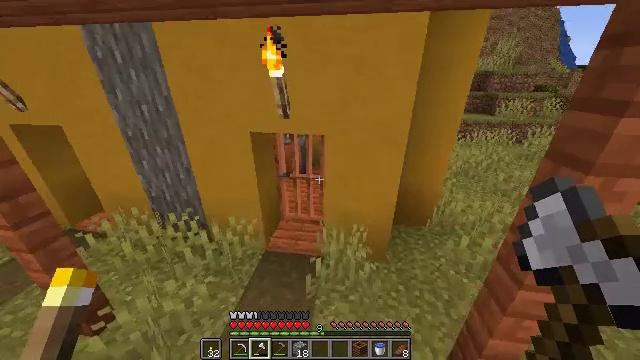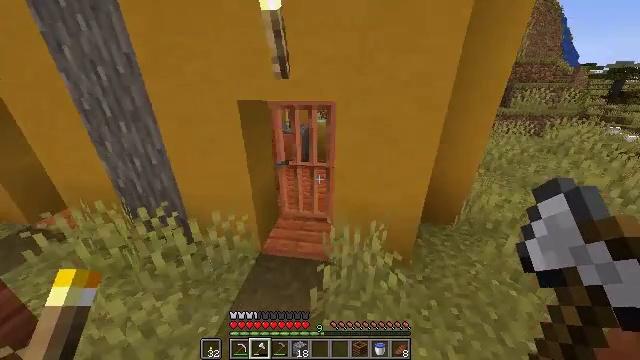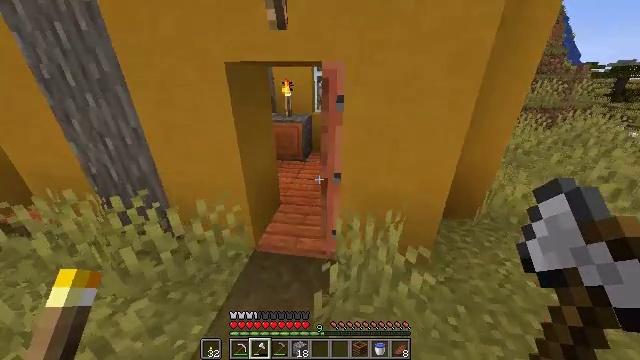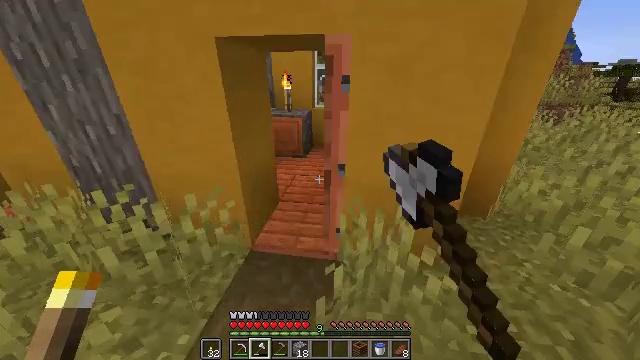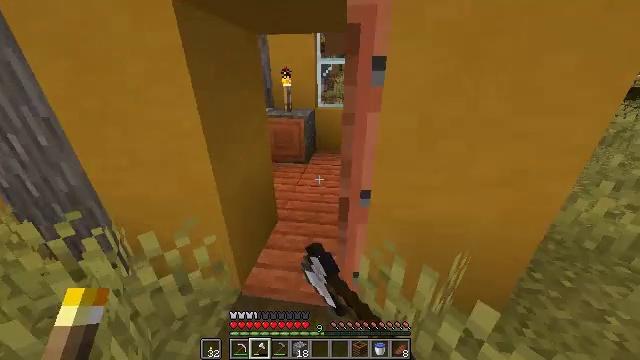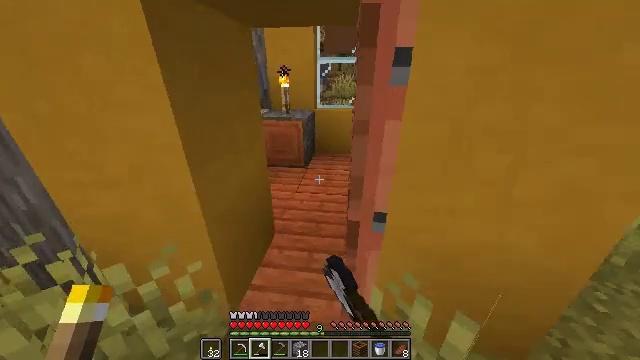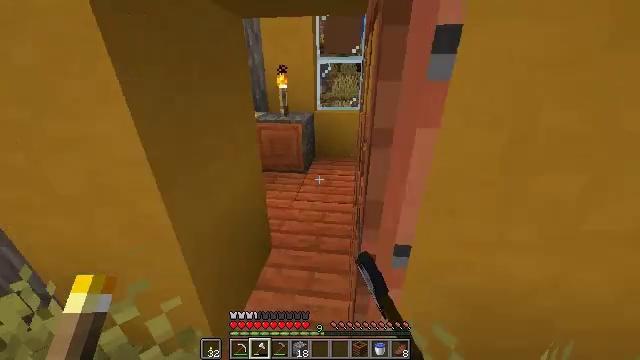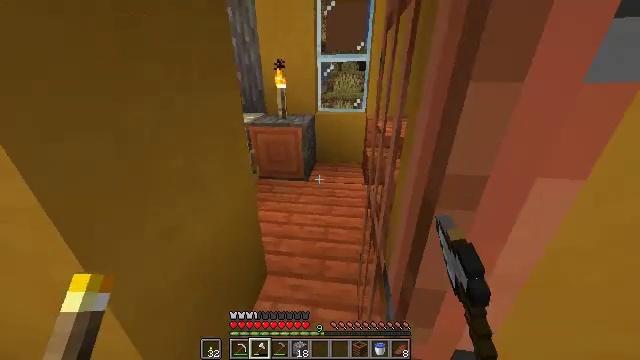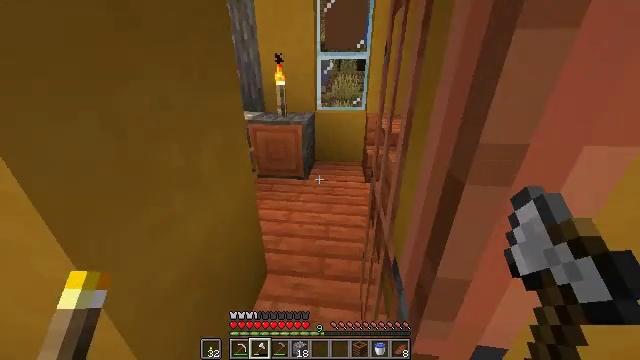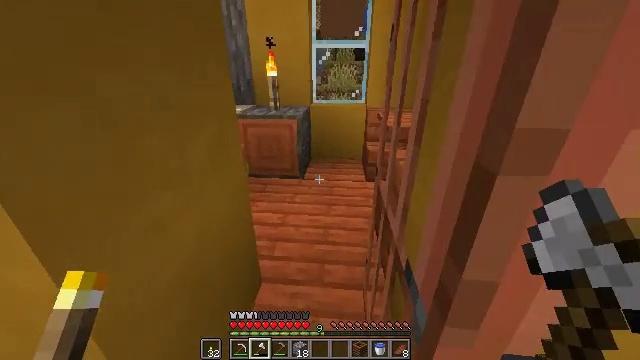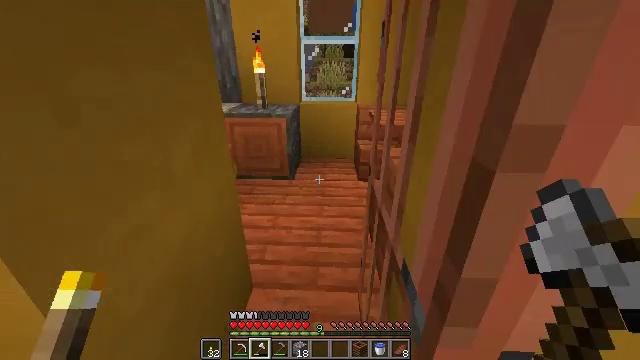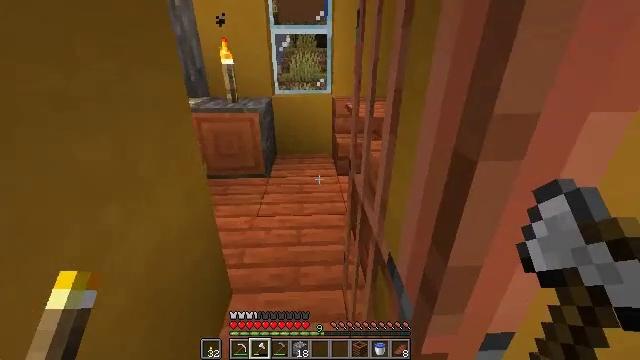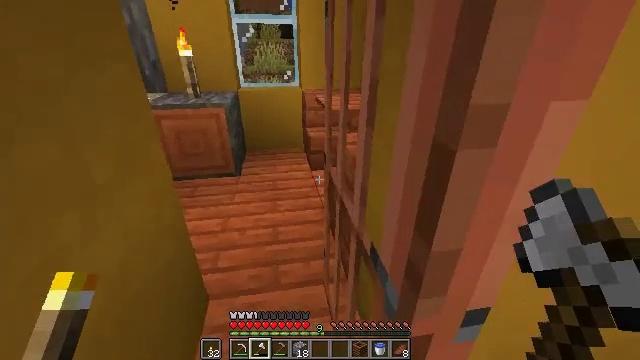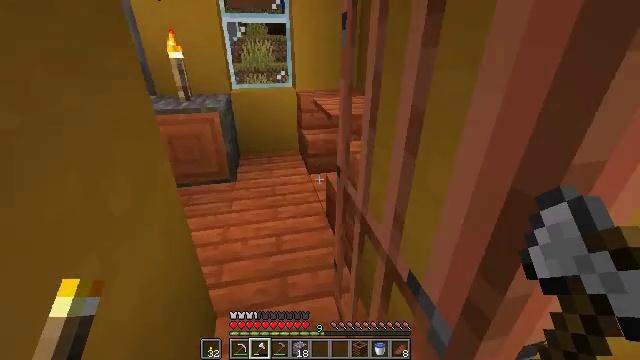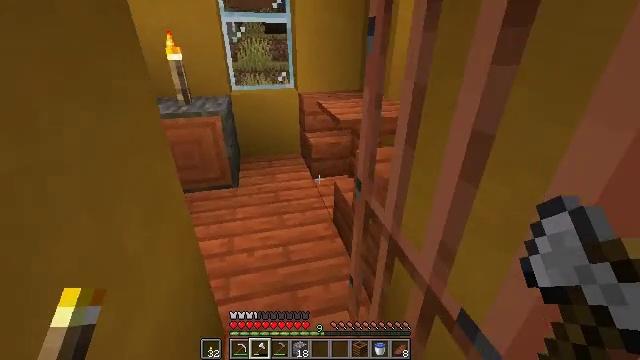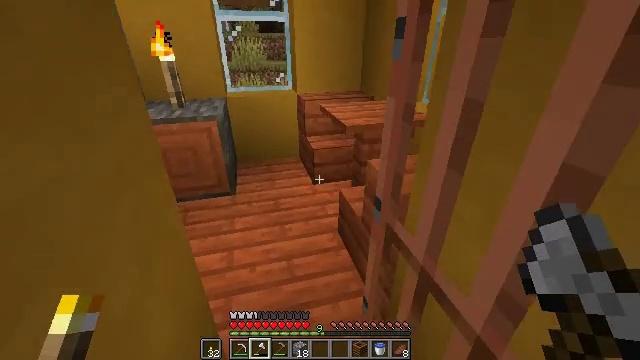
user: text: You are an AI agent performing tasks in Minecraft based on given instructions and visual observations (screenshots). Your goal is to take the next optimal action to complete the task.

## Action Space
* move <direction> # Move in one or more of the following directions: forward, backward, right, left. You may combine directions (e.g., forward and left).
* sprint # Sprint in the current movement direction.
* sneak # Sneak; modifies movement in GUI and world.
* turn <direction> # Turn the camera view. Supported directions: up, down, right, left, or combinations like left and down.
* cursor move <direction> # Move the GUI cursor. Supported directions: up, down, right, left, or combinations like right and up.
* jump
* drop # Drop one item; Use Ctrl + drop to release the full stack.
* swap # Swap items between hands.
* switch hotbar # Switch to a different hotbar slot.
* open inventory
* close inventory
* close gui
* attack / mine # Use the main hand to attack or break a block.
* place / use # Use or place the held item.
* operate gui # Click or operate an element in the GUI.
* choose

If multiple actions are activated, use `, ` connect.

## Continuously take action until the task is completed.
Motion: motion action
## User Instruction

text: Left click on the fletching table to mine it.
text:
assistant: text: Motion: move forward
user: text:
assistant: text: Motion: move forward, use / place
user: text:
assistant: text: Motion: move forward, use / place
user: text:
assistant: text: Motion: move forward, use / place
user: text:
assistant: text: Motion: move forward
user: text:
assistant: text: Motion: move forward
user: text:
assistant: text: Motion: move forward
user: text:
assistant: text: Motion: move forward
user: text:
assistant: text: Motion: move forward, turn right
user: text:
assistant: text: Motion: move forward, turn right
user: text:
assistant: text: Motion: move forward, turn right
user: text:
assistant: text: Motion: move forward and move left, turn right and down
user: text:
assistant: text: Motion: move forward and move left, turn right
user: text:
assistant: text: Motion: move forward and move left, turn right
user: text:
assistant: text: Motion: move forward and move left, turn right
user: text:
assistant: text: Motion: move forward and move left, turn right
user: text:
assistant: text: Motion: move forward
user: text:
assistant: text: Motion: move forward
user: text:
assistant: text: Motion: move forward
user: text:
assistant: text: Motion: move forward, turn left
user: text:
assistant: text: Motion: move forward, turn left and up
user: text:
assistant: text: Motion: turn left and up
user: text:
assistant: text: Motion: turn left
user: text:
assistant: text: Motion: no_op
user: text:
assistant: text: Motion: move right
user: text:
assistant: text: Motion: move right
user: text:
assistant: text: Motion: move right
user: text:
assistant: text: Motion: move right
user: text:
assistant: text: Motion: no_op
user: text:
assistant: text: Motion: no_op